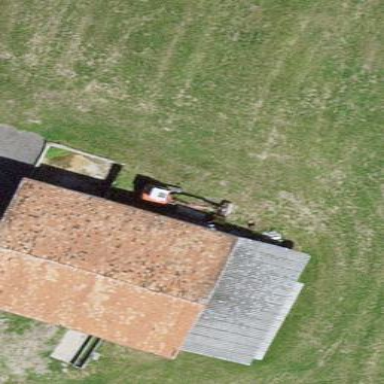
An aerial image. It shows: Farm auxiliary building.